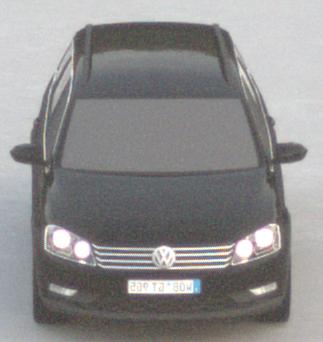
Make: VW
Model: Passat Alltrack 1.8 TSI
Detailed model: Passat (B7) Alltrack
Model produced from: 2012/03
Model produced until: 2013/06
Doors: 5
Color: black
Road condition: dry road
Daytime: sunrise or sunset
Contrast: low contrast